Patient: sex M, age 78
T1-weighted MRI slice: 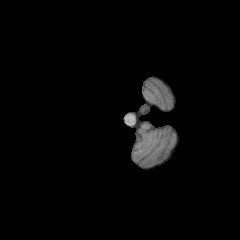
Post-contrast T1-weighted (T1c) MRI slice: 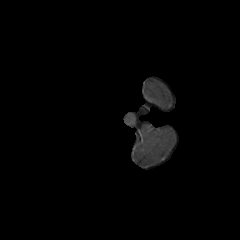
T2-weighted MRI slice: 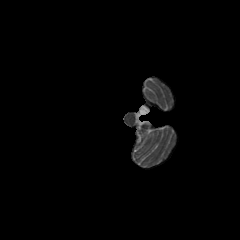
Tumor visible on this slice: no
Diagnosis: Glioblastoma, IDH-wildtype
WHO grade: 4